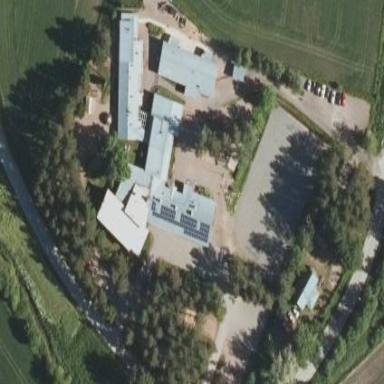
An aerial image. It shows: School building.